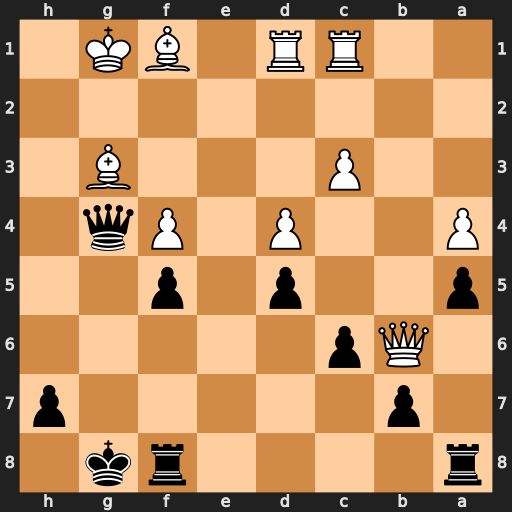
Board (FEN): r4rk1/1p5p/1Qp5/p2p1p2/P2P1Pq1/2P3B1/8/2RR1BK1
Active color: b
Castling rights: -
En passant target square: -
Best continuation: Qxg3+ Bg2 Qe3+ Kf1 Qxf4+ Kg1 Qe3+